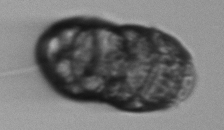
Label: Margalefidinium